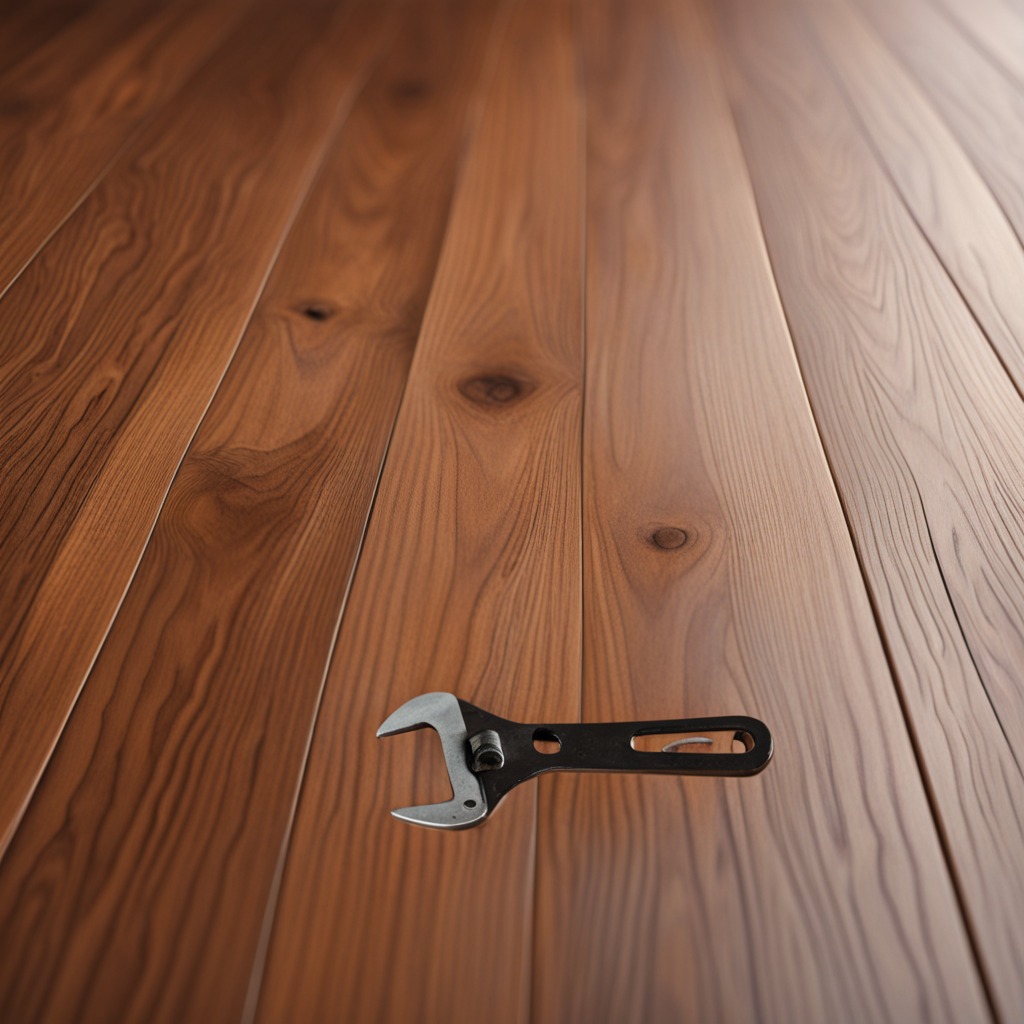
A wrench is lying on the wooden table.